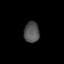
Tissue: prostate
Cell type: Fibroblasts
Senescence score: 0.7419
Nuclear area (px): 313
Mean DAPI intensity: 82.744